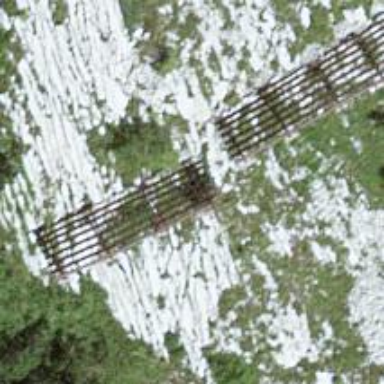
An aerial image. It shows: Avalanche protection barrier made by humans.